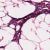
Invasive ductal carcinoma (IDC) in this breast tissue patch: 0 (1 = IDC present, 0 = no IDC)